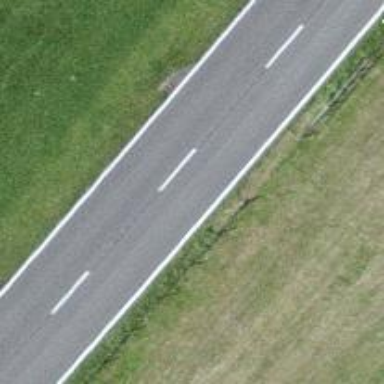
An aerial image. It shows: Secondary road with asphalt surface.